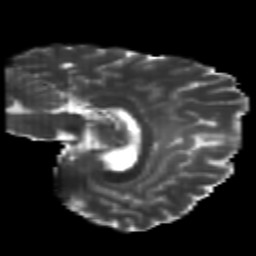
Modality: T2w
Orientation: sagittal
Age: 20
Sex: female
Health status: healthy
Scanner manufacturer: philips
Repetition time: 7.386 s
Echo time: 0.08599 s